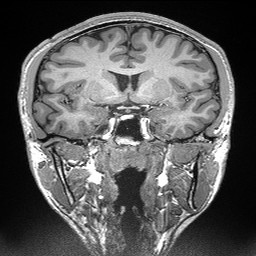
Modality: T1w
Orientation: sagittal
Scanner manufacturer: siemens
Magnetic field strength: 3 T
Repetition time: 2.3 s
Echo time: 0.00298 s